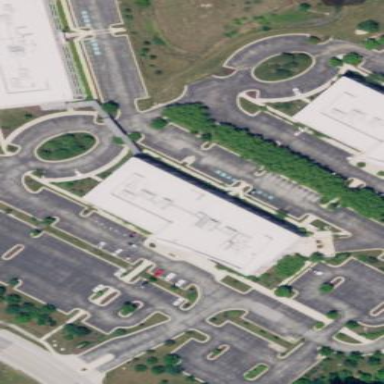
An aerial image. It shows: Commercial building.